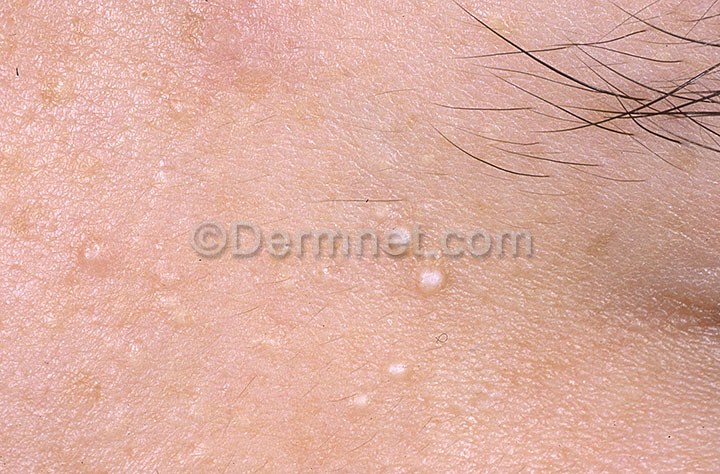
Disease: Light Diseases and Disorders of Pigmentation